Field crop: maize
Growth stage: 1
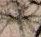
Species: salsola